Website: home-depot
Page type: payment
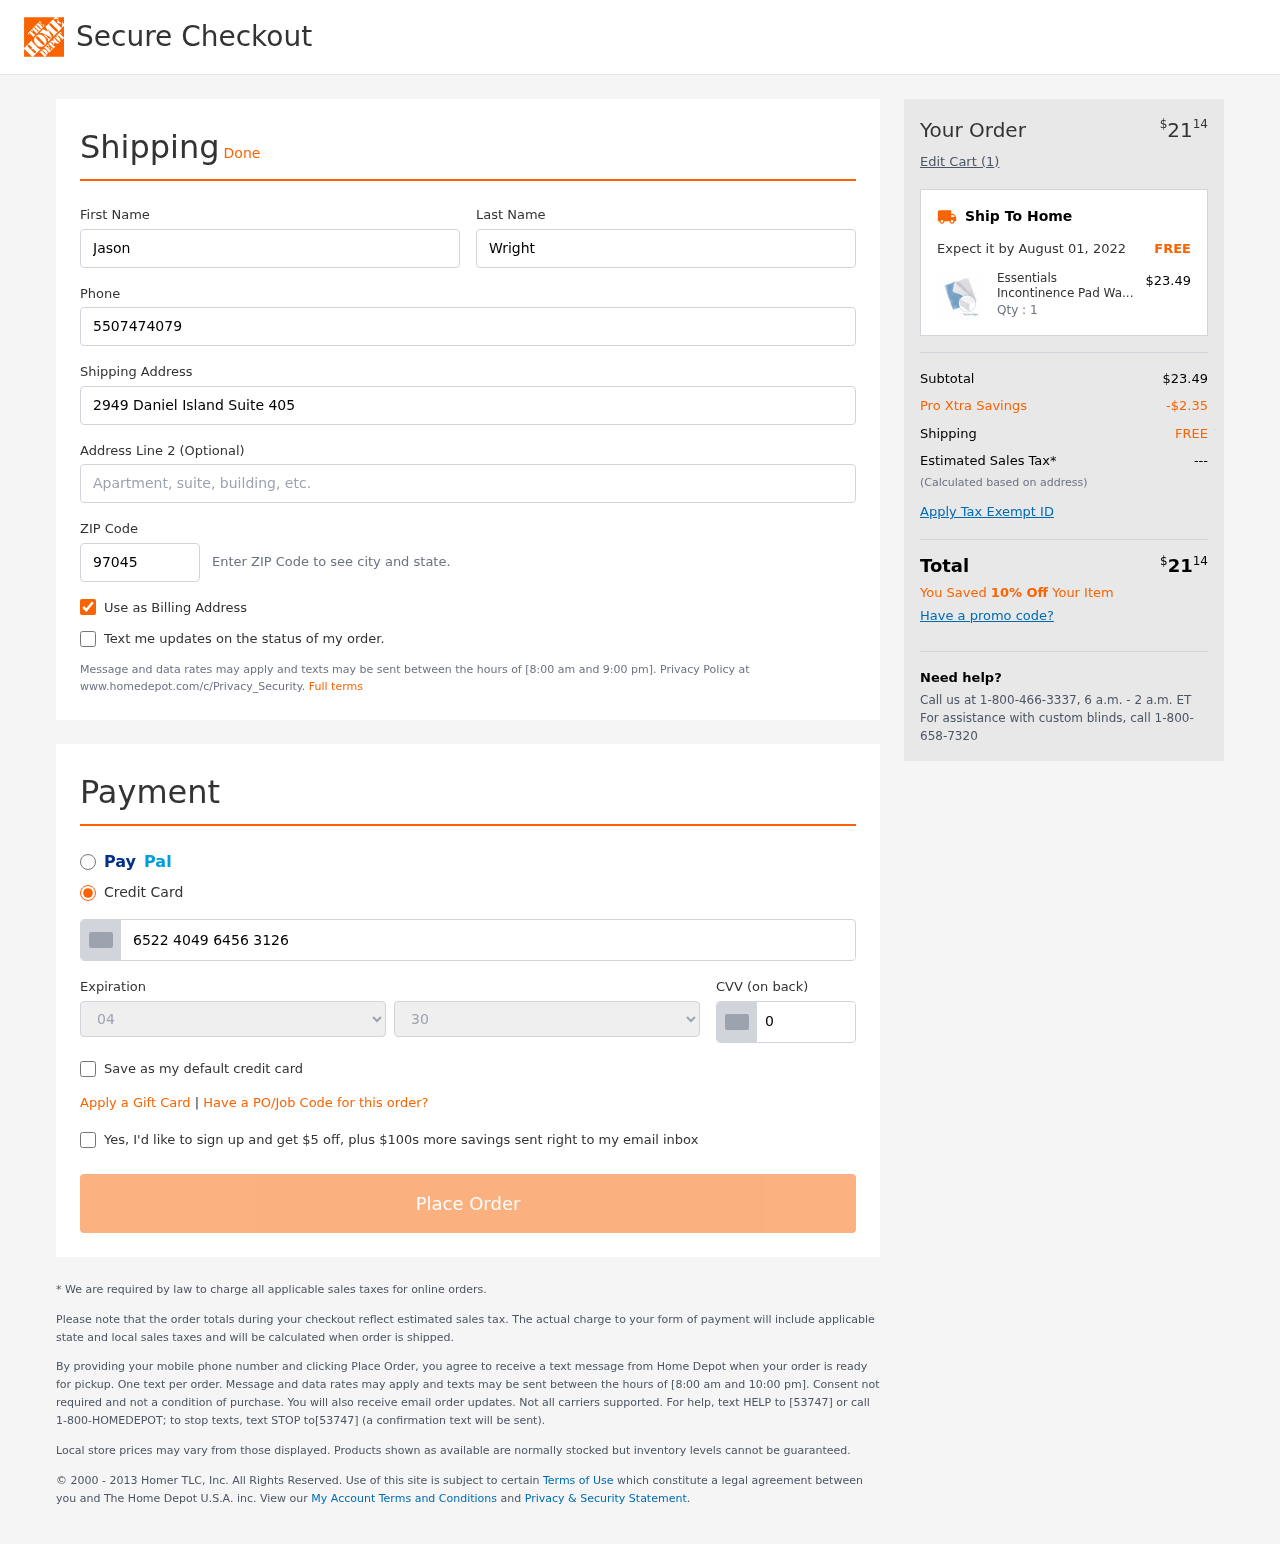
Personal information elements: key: PII_CARD_CVV
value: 013
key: PII_CARD_EXPIRY_MONTH
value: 04
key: PII_CARD_EXPIRY_YEAR
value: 30
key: PII_CARD_NUMBER
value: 6522 4049 6456 3126
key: PII_FIRSTNAME
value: Jason
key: PII_LASTNAME
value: Wright
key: PII_PHONE
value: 5507474079
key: PII_POSTCODE
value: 97045
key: PII_STREET
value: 2949 Daniel Island Suite 405
Product elements: key: PRODUCT1_NAME
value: Essentials Incontinence Pad Washable Bed Protector Potty Training Sleep Mat Square Quilted Blue(70x9
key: PRODUCT1_PRICE
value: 23.49
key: PRODUCT1_QUANTITY
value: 1
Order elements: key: ORDER_TOTAL
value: $2114
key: ORDER_NUM_ITEMS
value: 1
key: ORDER_DELIVERY_DATE
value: August 01, 2022
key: ORDER_SUBTOTAL
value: $23.49
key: ORDER_DISCOUNT
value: -$2.35
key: ORDER_SHIPPING_COST
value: FREE